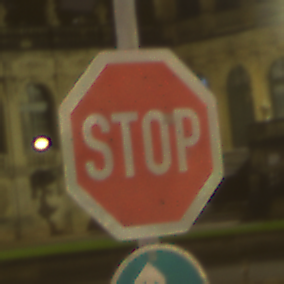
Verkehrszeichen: Stop
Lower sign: VorgeschriebeneFahrtrichtungGeradeausOderRechts
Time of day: Night
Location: Outdoor (Urban)
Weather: Overcast
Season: NotSpecified
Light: Artificial